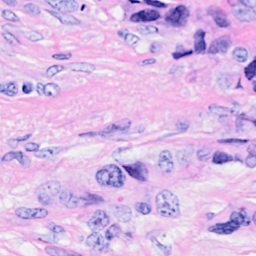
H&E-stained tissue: Breast